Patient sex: F
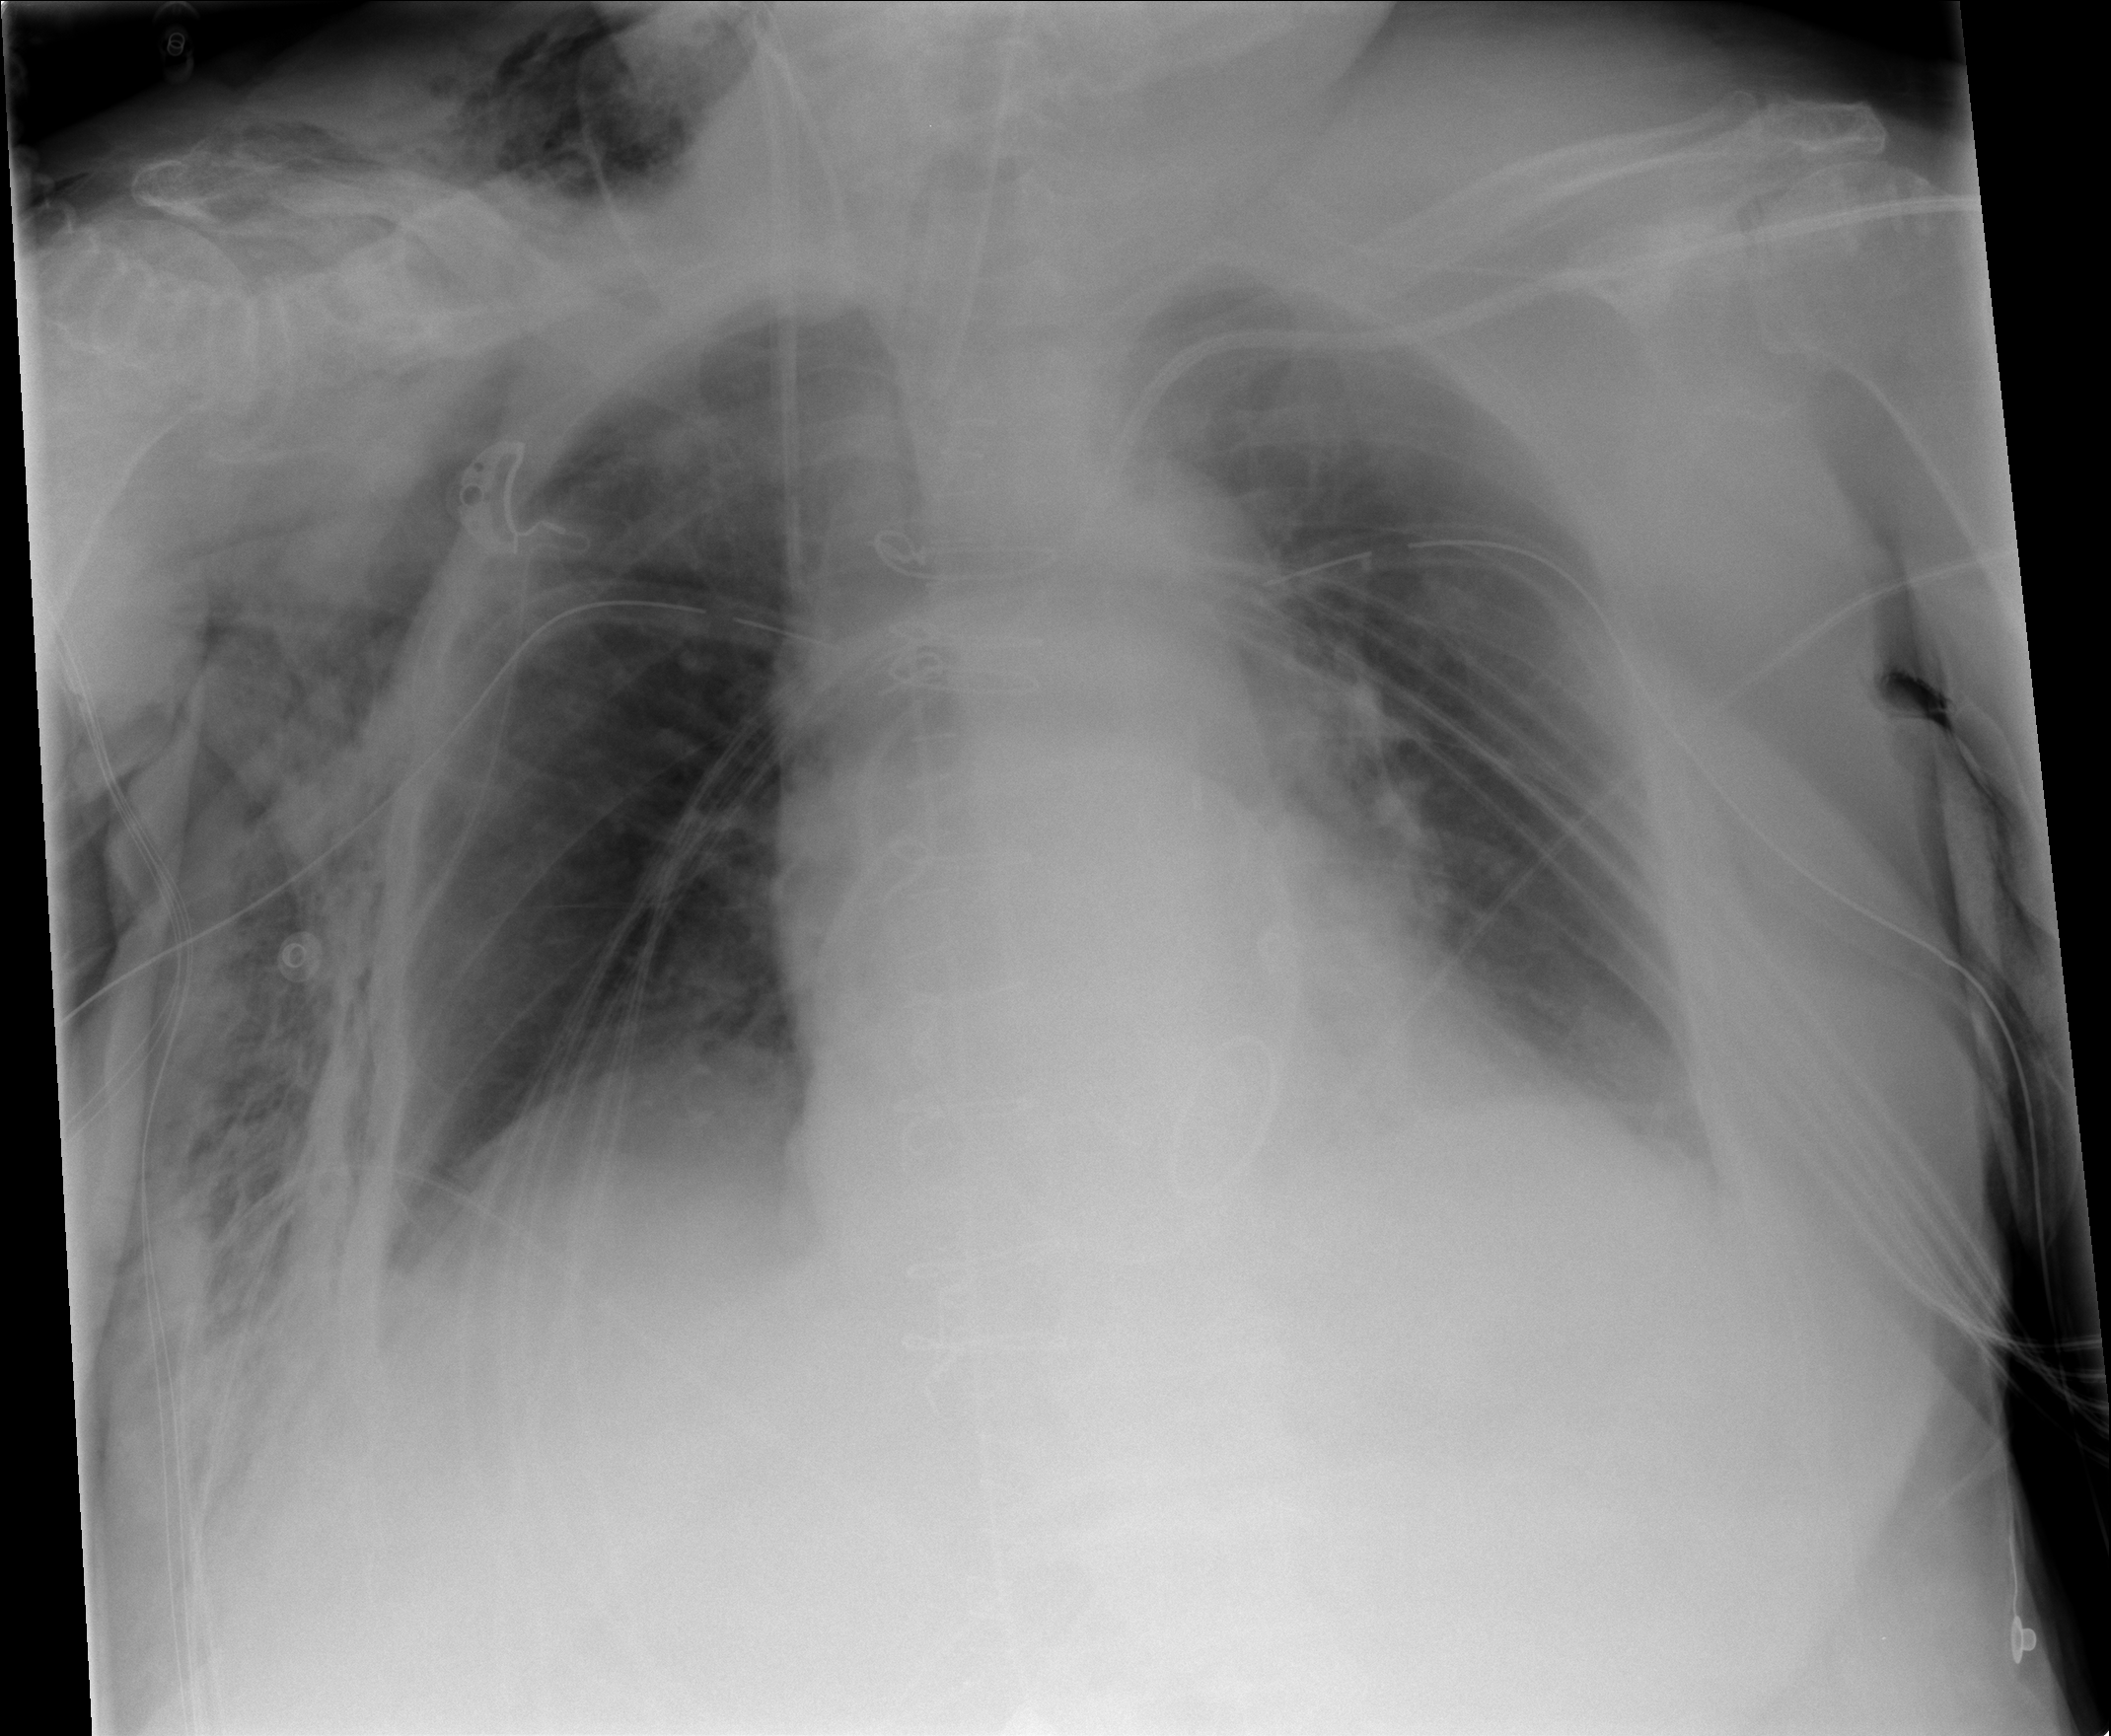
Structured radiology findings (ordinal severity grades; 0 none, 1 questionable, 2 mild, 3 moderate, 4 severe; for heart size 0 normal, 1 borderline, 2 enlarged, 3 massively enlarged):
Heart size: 2
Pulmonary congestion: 0
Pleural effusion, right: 1
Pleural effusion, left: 1
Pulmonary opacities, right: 1
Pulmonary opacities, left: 1
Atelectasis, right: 1
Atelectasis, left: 2